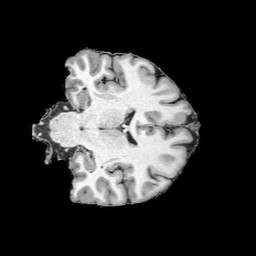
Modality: UNIT1
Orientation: coronal